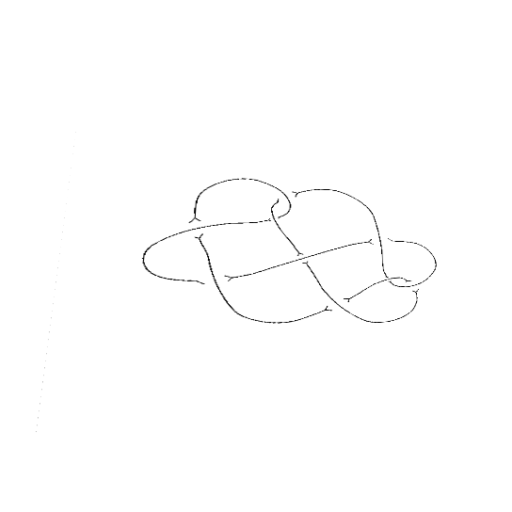
Crossing number: 9